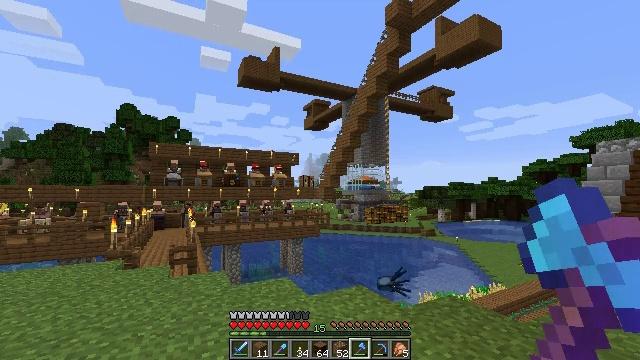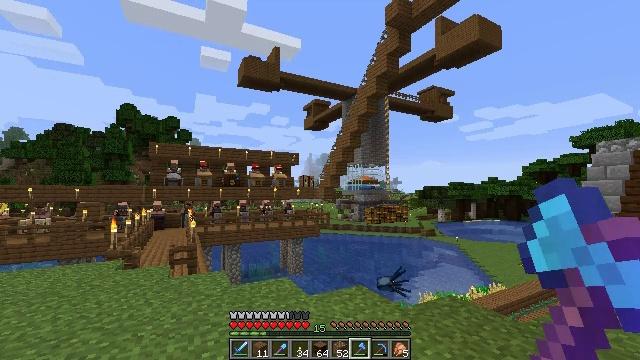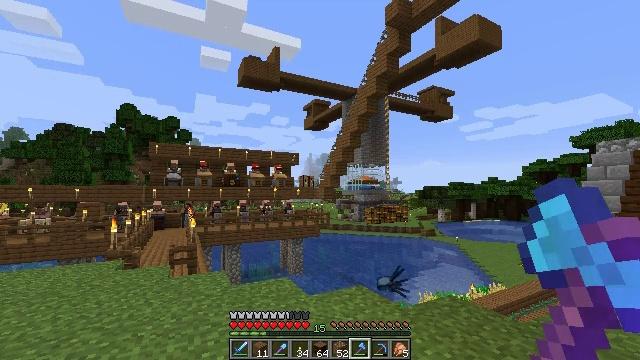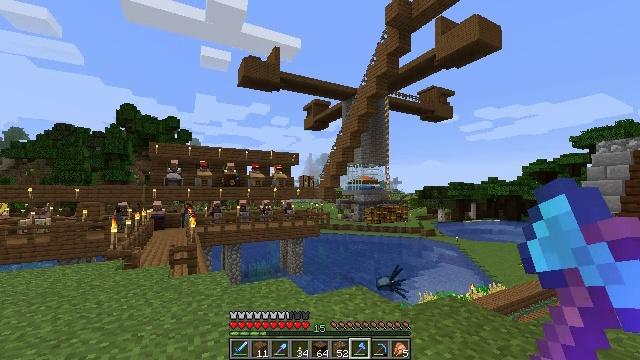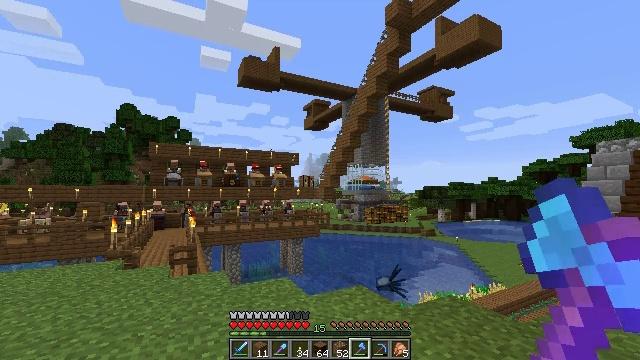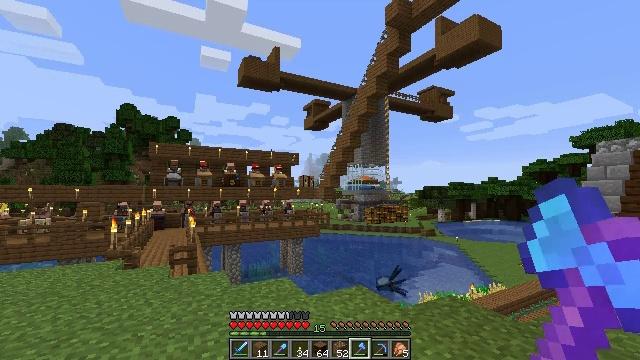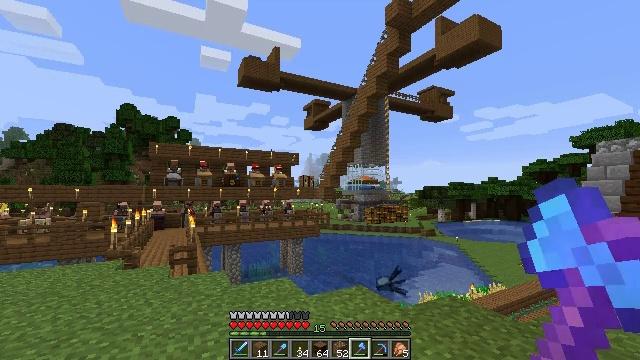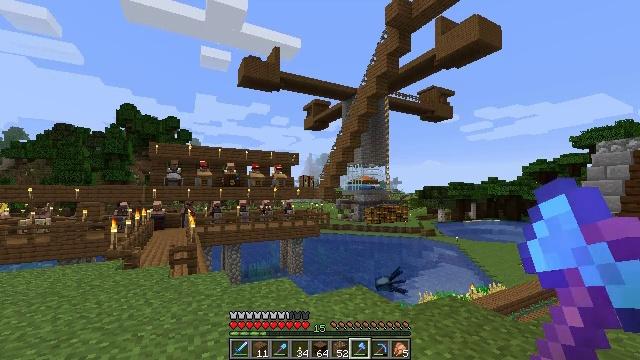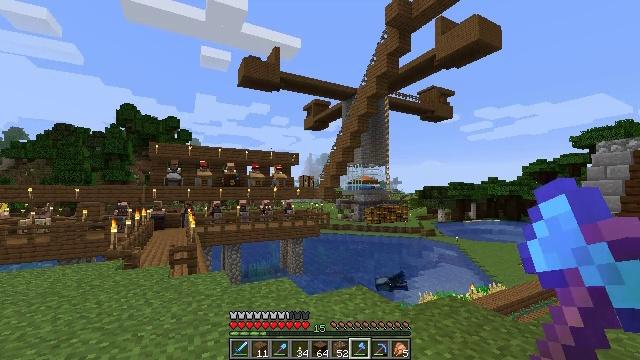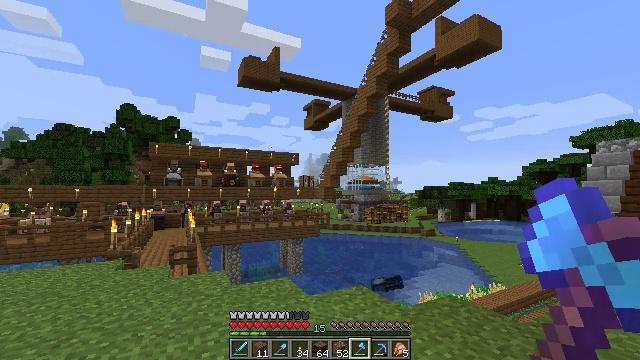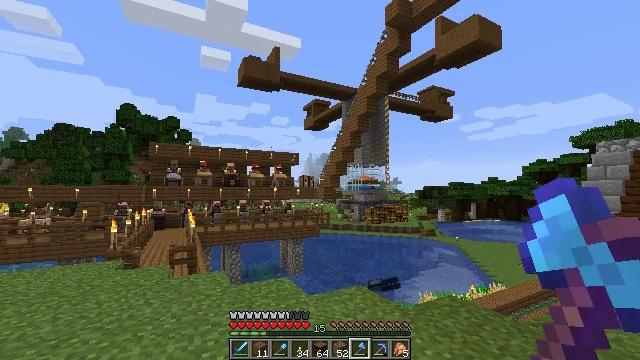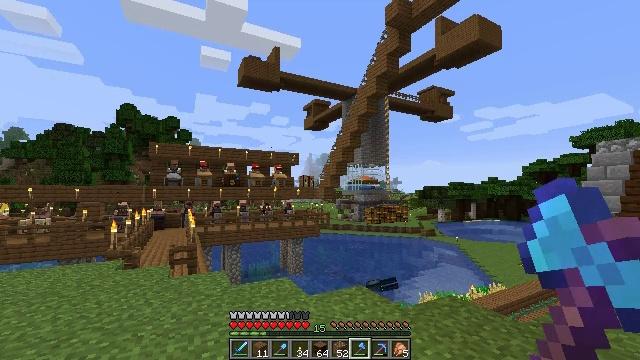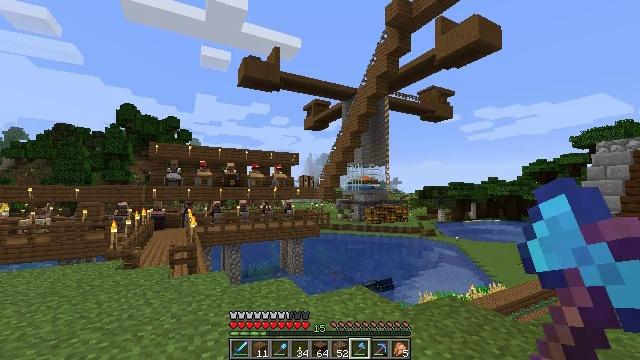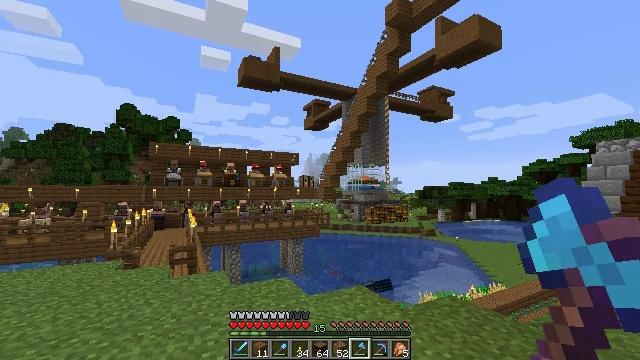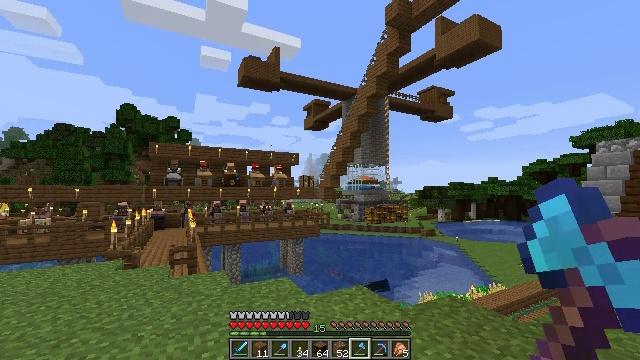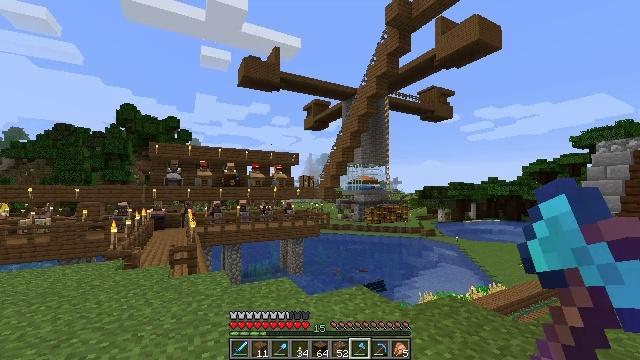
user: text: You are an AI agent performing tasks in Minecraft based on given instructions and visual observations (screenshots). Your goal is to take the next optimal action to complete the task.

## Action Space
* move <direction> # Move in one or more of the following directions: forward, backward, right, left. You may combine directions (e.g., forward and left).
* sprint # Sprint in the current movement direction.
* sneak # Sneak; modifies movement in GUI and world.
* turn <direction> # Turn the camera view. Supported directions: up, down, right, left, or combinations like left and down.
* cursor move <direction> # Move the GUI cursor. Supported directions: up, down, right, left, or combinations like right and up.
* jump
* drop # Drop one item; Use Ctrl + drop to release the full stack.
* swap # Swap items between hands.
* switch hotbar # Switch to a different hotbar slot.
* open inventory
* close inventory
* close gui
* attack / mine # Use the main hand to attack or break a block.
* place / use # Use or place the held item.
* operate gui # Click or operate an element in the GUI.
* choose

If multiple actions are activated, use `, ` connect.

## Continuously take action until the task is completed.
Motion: motion action
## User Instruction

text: Collect spruce planks and craft a spruce pressure plate.
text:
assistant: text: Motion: no_op
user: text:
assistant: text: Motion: no_op
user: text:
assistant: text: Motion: no_op
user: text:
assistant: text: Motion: no_op
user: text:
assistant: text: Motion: no_op
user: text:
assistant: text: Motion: no_op
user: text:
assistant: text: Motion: no_op
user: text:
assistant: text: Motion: no_op
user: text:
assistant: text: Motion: no_op
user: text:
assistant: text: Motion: no_op
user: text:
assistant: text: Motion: no_op
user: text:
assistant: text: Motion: no_op
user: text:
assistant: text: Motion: no_op
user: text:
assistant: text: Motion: no_op
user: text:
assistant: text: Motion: no_op
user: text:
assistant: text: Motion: no_op
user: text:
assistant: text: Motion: no_op
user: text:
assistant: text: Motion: no_op
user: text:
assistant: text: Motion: no_op
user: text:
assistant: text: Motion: no_op
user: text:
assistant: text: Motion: no_op
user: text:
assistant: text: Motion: no_op
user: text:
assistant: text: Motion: no_op
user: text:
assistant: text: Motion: no_op
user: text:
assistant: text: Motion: no_op
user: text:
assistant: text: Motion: no_op
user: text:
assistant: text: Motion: no_op
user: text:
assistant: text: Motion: no_op
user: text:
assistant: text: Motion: no_op
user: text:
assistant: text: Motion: no_op